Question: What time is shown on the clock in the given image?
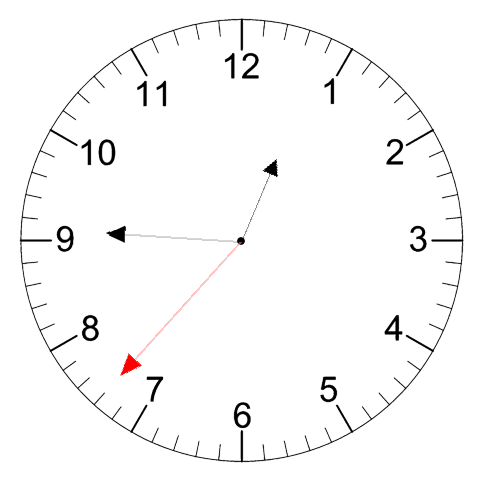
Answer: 12:45:37